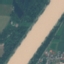
Land use / land cover: River